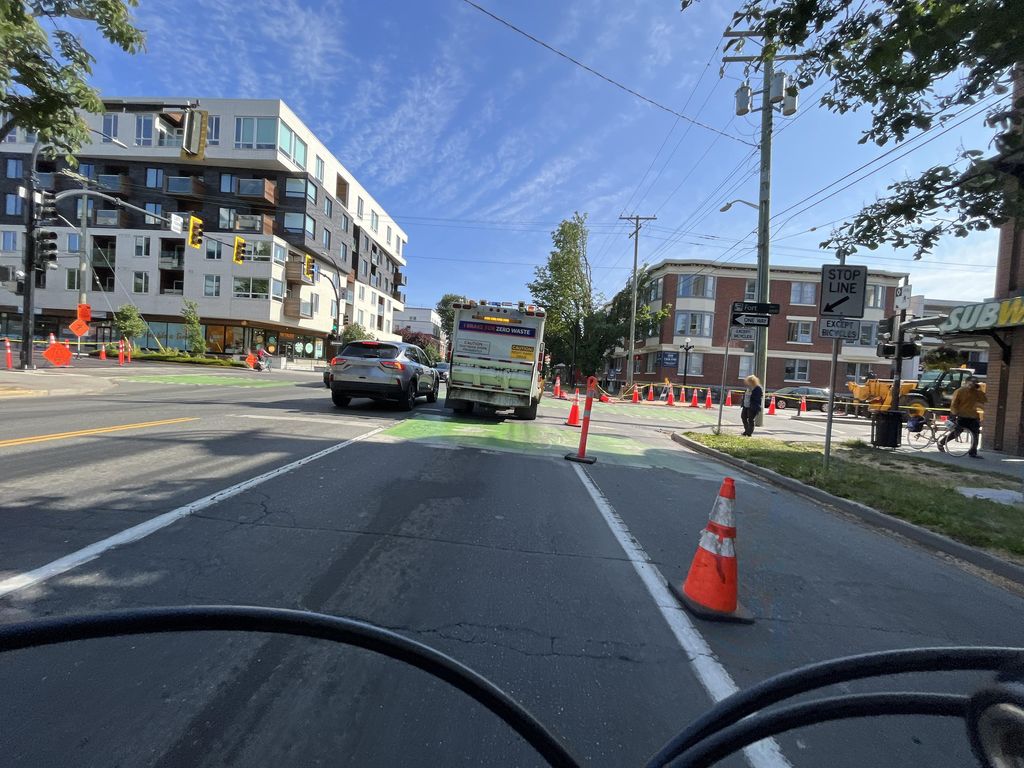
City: victoria